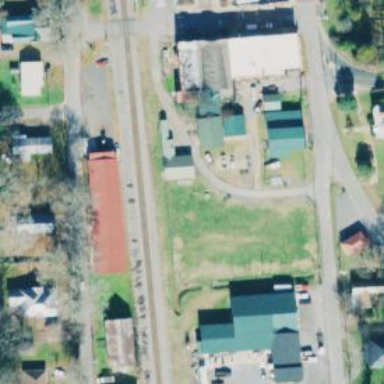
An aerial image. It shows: Railway siding for service.